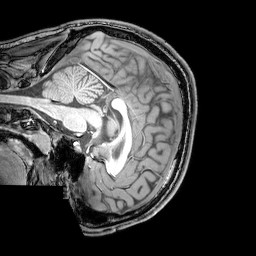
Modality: T1w
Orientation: sagittal
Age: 22
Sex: male
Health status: healthy
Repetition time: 0.081 s
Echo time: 0.037 s